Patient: sex F, age 46
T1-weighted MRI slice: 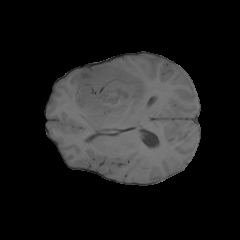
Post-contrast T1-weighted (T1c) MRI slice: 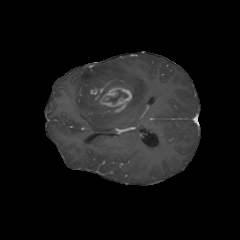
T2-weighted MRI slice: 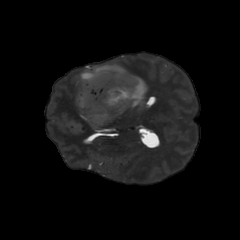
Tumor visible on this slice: yes
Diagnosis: Glioblastoma, IDH-wildtype
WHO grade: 4